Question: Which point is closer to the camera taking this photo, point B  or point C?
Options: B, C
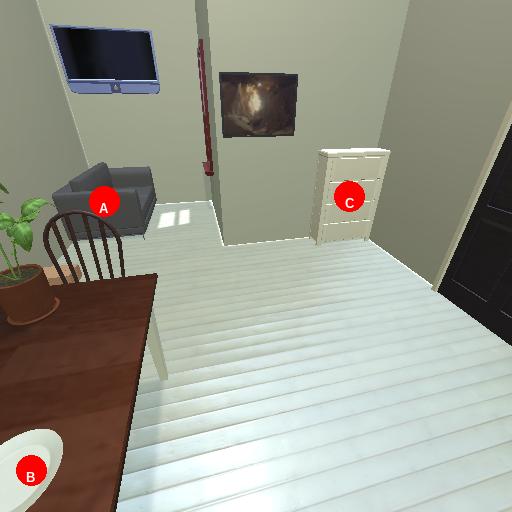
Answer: B